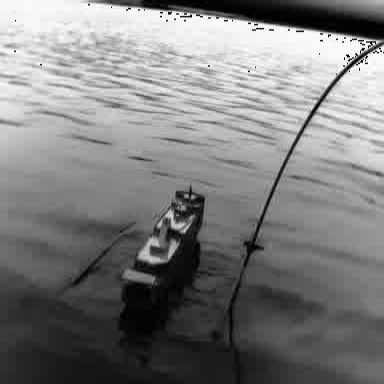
There is a container_ship in the infrared image.